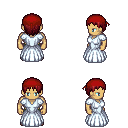
a pixel art fantasy rpg character, male body template, human, tanned skin, underdress, teal pants, brunette plain hairstyle, red bandana, brown shoes, four views (front, back, left, right), 2x2 character sprite sheet, small pixel art, hard edges, no anti-aliasing